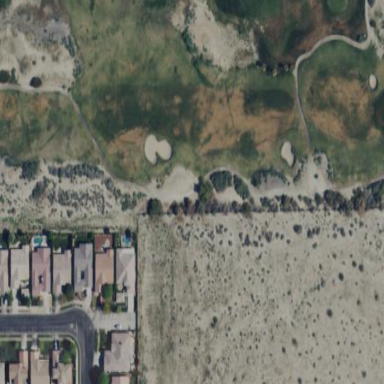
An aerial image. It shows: Area of rough grass used for golf.